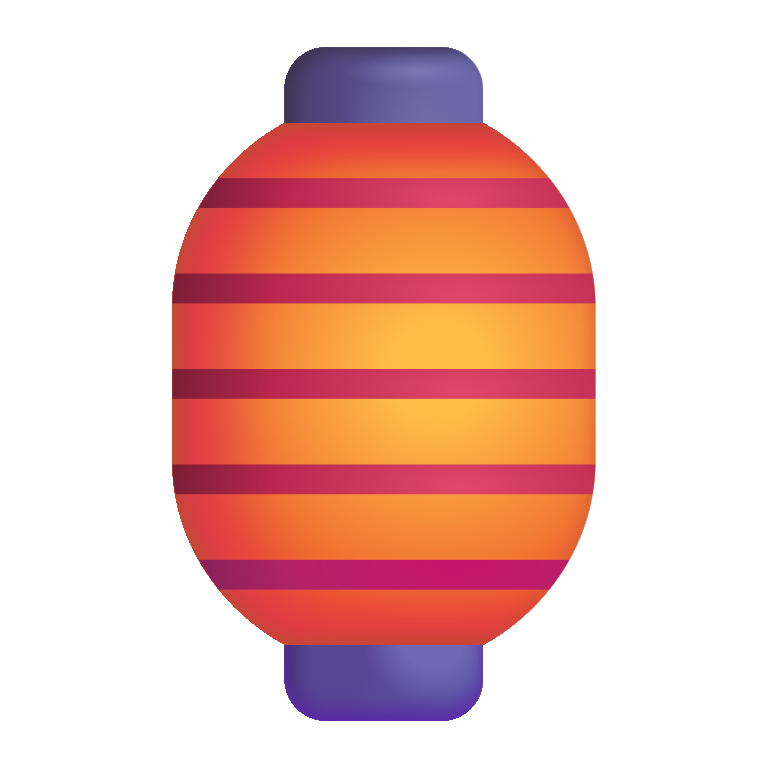
red paper lantern color